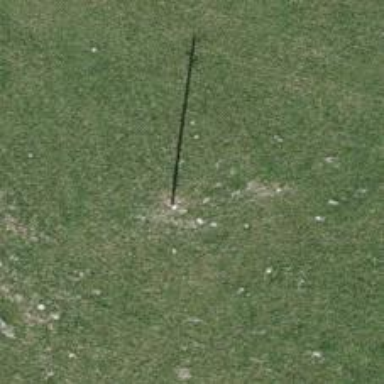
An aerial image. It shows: Power pole.